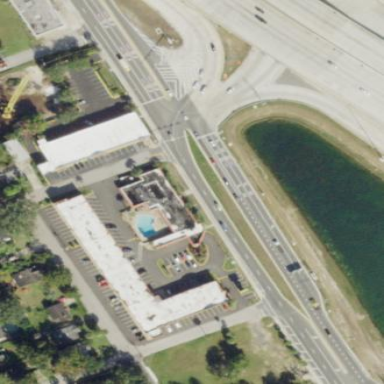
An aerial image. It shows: Building that is motel.